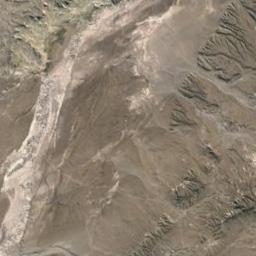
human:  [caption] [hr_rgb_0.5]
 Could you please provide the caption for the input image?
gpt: Nothing else can be seen in this desert .

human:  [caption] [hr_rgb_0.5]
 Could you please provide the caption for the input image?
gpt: This is a sand dune with a yellow wavy texture with a gray bare top .

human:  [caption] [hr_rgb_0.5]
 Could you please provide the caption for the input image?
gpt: The desert is on the hill full of black sand .

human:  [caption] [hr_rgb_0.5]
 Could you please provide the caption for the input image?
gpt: The desert has yellow sand, Some ravines and dunes and the desert terrain is rugged .

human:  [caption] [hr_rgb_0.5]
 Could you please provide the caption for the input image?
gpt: A cinnamon desert covered by bare land with some fissures .